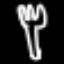
Label: fork